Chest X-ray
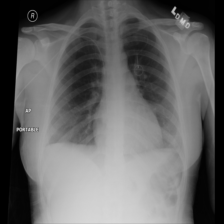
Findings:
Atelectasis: negative
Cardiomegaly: negative
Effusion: negative
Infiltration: negative
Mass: negative
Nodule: negative
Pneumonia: negative
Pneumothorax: negative
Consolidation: negative
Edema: negative
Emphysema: negative
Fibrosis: negative
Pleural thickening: negative
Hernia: negative